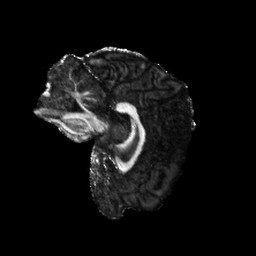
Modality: FA
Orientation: sagittal
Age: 27
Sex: female
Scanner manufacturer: siemens
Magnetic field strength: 6.98 T
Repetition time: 7.08 s
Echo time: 0.0756 s